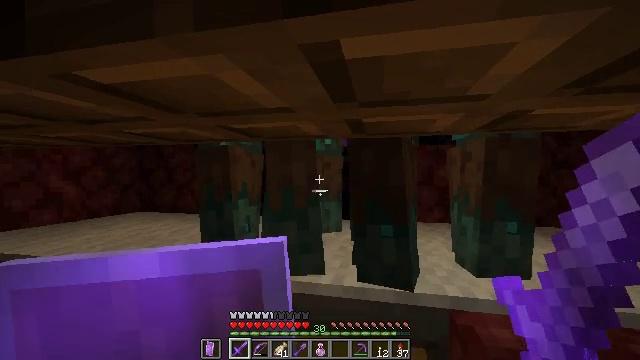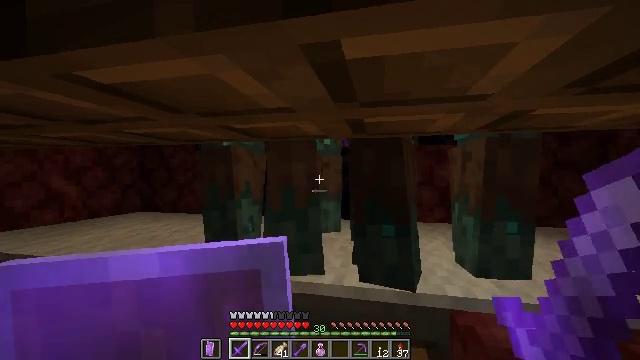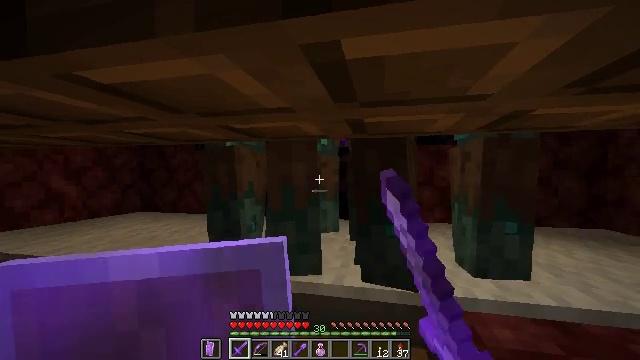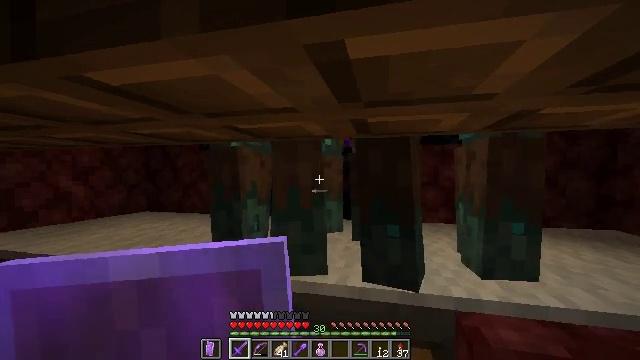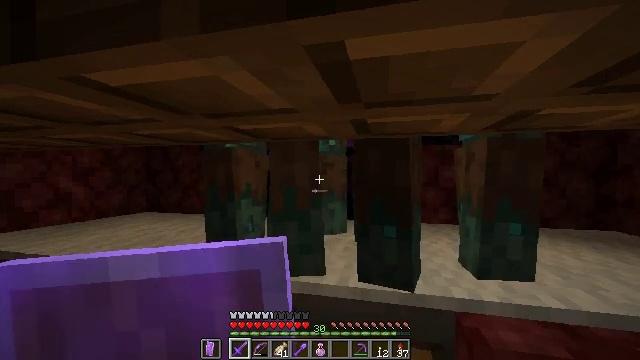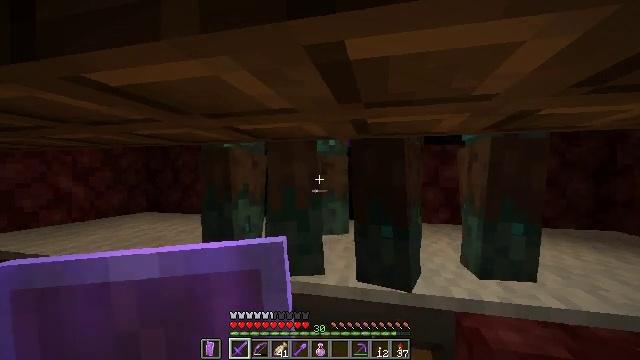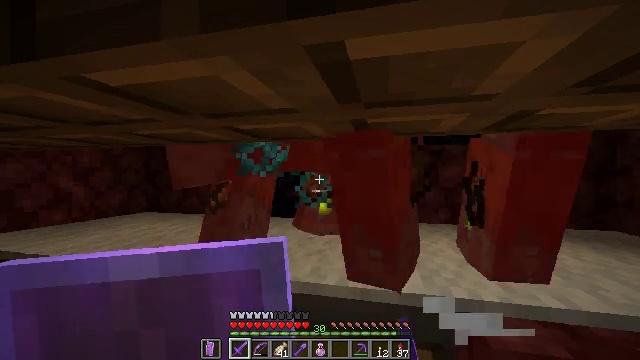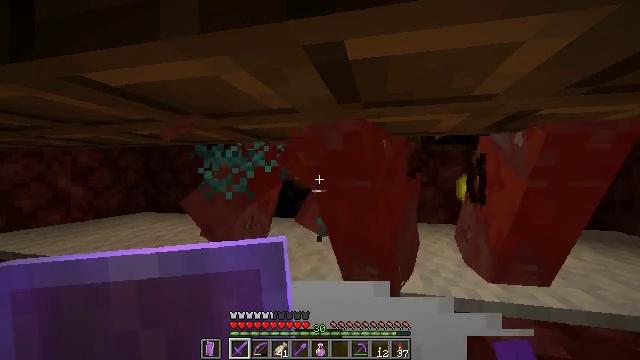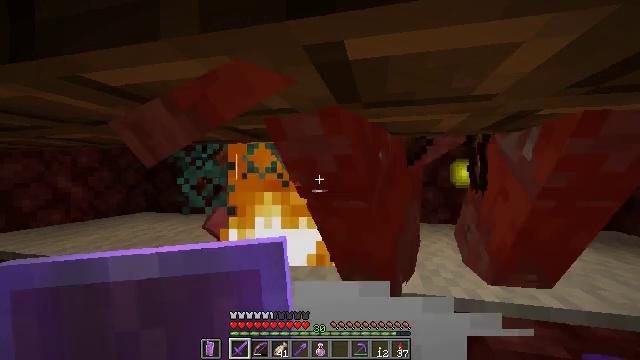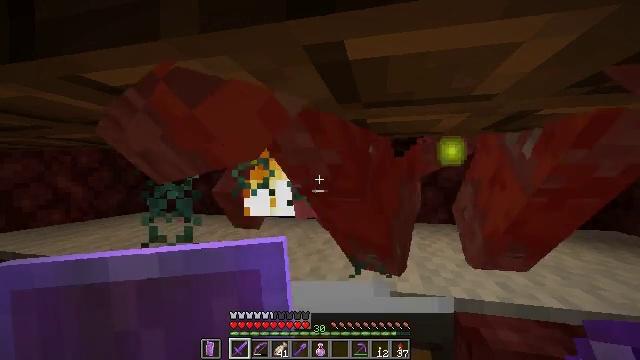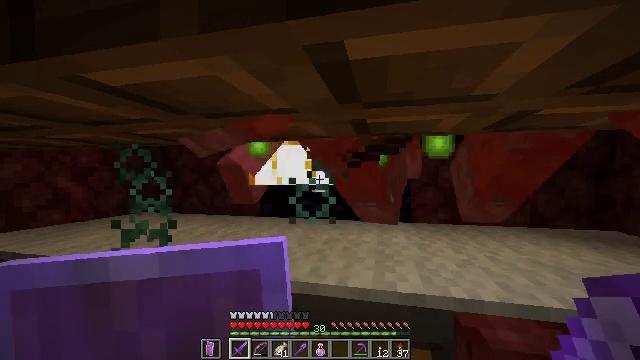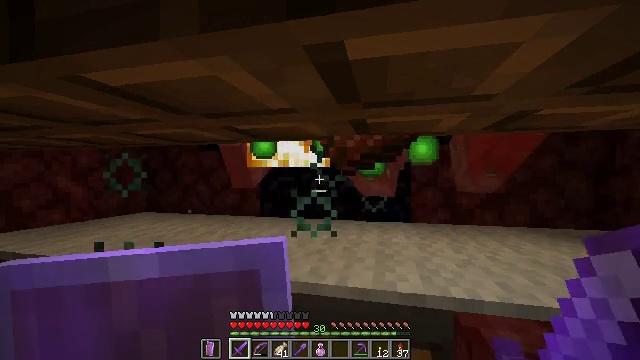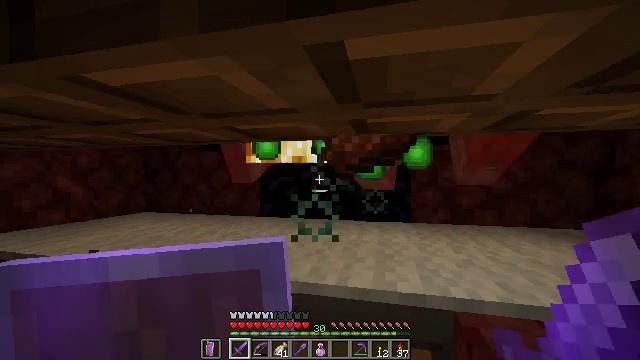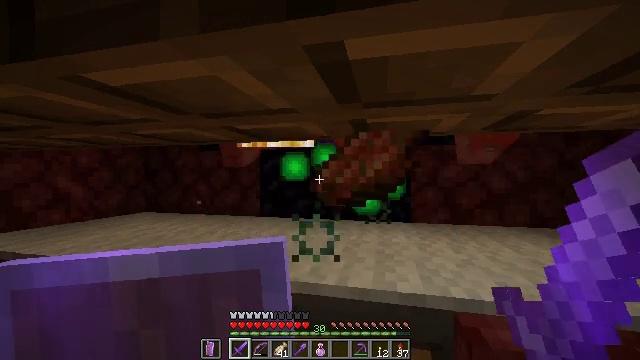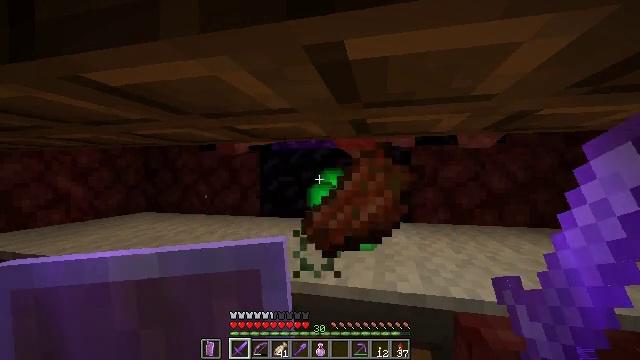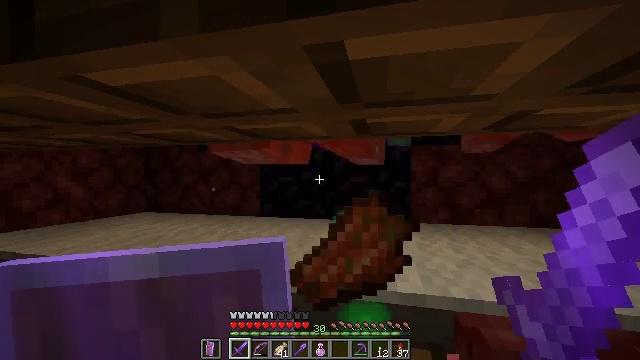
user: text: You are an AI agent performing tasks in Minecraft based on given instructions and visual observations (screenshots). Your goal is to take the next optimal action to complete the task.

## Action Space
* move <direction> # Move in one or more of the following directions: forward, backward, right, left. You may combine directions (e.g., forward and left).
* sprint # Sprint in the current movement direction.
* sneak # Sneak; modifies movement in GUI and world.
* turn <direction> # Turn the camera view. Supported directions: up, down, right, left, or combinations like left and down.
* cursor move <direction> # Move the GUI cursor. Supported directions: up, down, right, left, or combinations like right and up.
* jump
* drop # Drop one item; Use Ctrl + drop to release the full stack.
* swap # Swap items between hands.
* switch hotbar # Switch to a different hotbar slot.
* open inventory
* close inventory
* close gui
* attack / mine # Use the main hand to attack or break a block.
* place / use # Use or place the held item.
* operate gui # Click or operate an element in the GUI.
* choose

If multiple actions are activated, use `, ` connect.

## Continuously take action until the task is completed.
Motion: motion action
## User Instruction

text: Eliminate the undead.
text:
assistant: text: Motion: attack / mine
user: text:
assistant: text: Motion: attack / mine
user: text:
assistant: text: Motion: attack / mine
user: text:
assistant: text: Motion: attack / mine
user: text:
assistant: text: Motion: attack / mine
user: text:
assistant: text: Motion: attack / mine
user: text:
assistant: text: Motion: no_op
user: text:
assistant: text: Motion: no_op
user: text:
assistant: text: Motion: no_op
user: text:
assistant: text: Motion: no_op
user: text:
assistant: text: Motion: no_op
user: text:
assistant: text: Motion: no_op
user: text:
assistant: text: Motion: no_op
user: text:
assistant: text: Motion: no_op
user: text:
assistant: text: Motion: no_op
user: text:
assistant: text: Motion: no_op
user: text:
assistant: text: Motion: no_op
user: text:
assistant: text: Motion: no_op
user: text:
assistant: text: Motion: no_op
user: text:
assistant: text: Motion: no_op
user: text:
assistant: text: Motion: no_op
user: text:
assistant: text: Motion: no_op
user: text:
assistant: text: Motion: no_op
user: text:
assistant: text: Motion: no_op
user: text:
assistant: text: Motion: no_op
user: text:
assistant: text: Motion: no_op
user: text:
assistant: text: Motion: no_op
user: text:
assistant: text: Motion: no_op
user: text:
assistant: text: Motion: no_op
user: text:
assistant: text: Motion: no_op